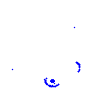
Particle: proton